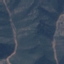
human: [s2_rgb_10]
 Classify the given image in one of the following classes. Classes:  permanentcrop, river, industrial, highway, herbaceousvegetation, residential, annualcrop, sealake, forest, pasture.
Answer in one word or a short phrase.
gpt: HerbaceousVegetation